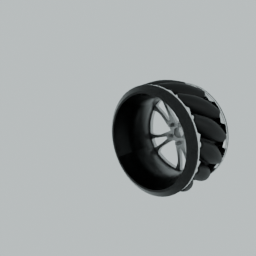
Label: mechanical